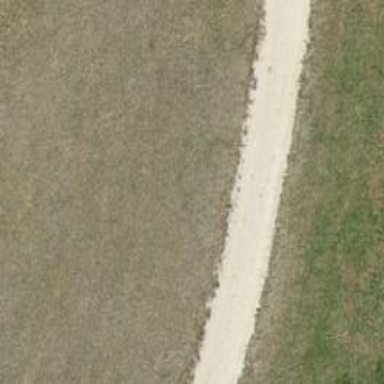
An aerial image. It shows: Track road with grade3 tracktype.